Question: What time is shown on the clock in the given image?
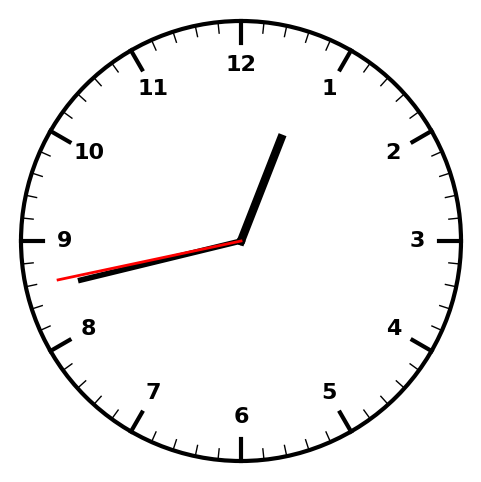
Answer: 12:42:43